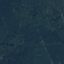
Label: Forest